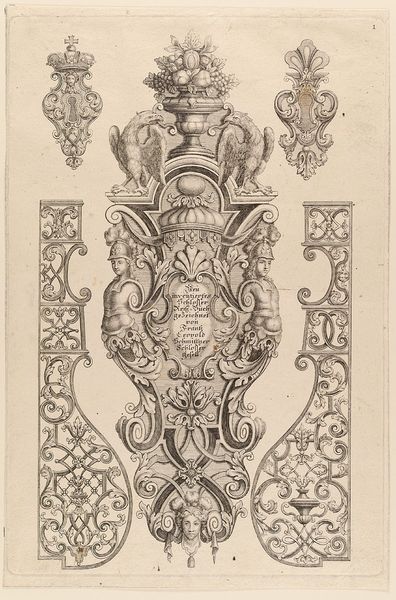
Titel: Beschläge, Titelblatt der Folge 'Neü inventiertes Schlosser Reiß=Buch gezeichnet von Frank Leopold Schmittner Schlosser gesell'
Künstler: Franz Leopold Schmittner
Standort: Hamburg
Institution: Museum für Kunst und Gewerbe Hamburg
Schlagwörter: adler, kopf, weiß, blumen, geschwungen, zeichnung, obst, tiere, ornament, barock, garten, schrift, grafik, graphik, inschrift, ornamente, fotografie, photographie, bögen, druckgraphik, druckgrafik, radierung, kunstgewerbe, laubwerk, blattwerk, kunsthandwerk, zierrat, groteske, bandelwerk, tierornament, reproduktionen, barockzeit, barockzeitalter, industriedesign, druckerzeugnisse, ornamentstich, vorlageblätter, schlosserarbeit, türschloss, zeihnun